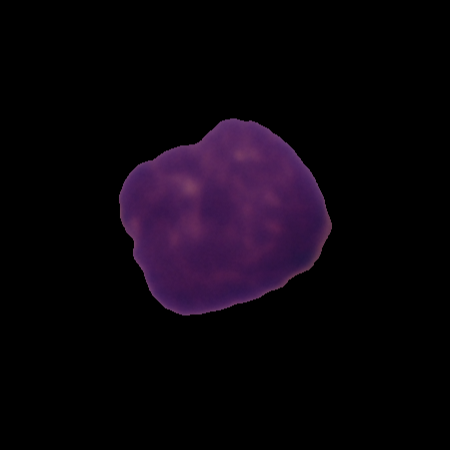
Label: healthy